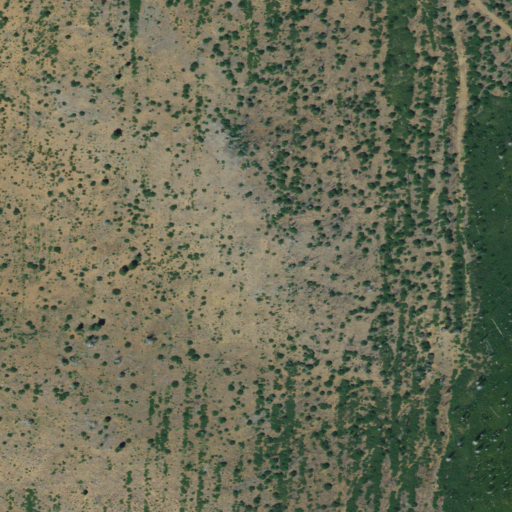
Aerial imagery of mountain in California named Dutch Butte containing shrub and grassland